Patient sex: M
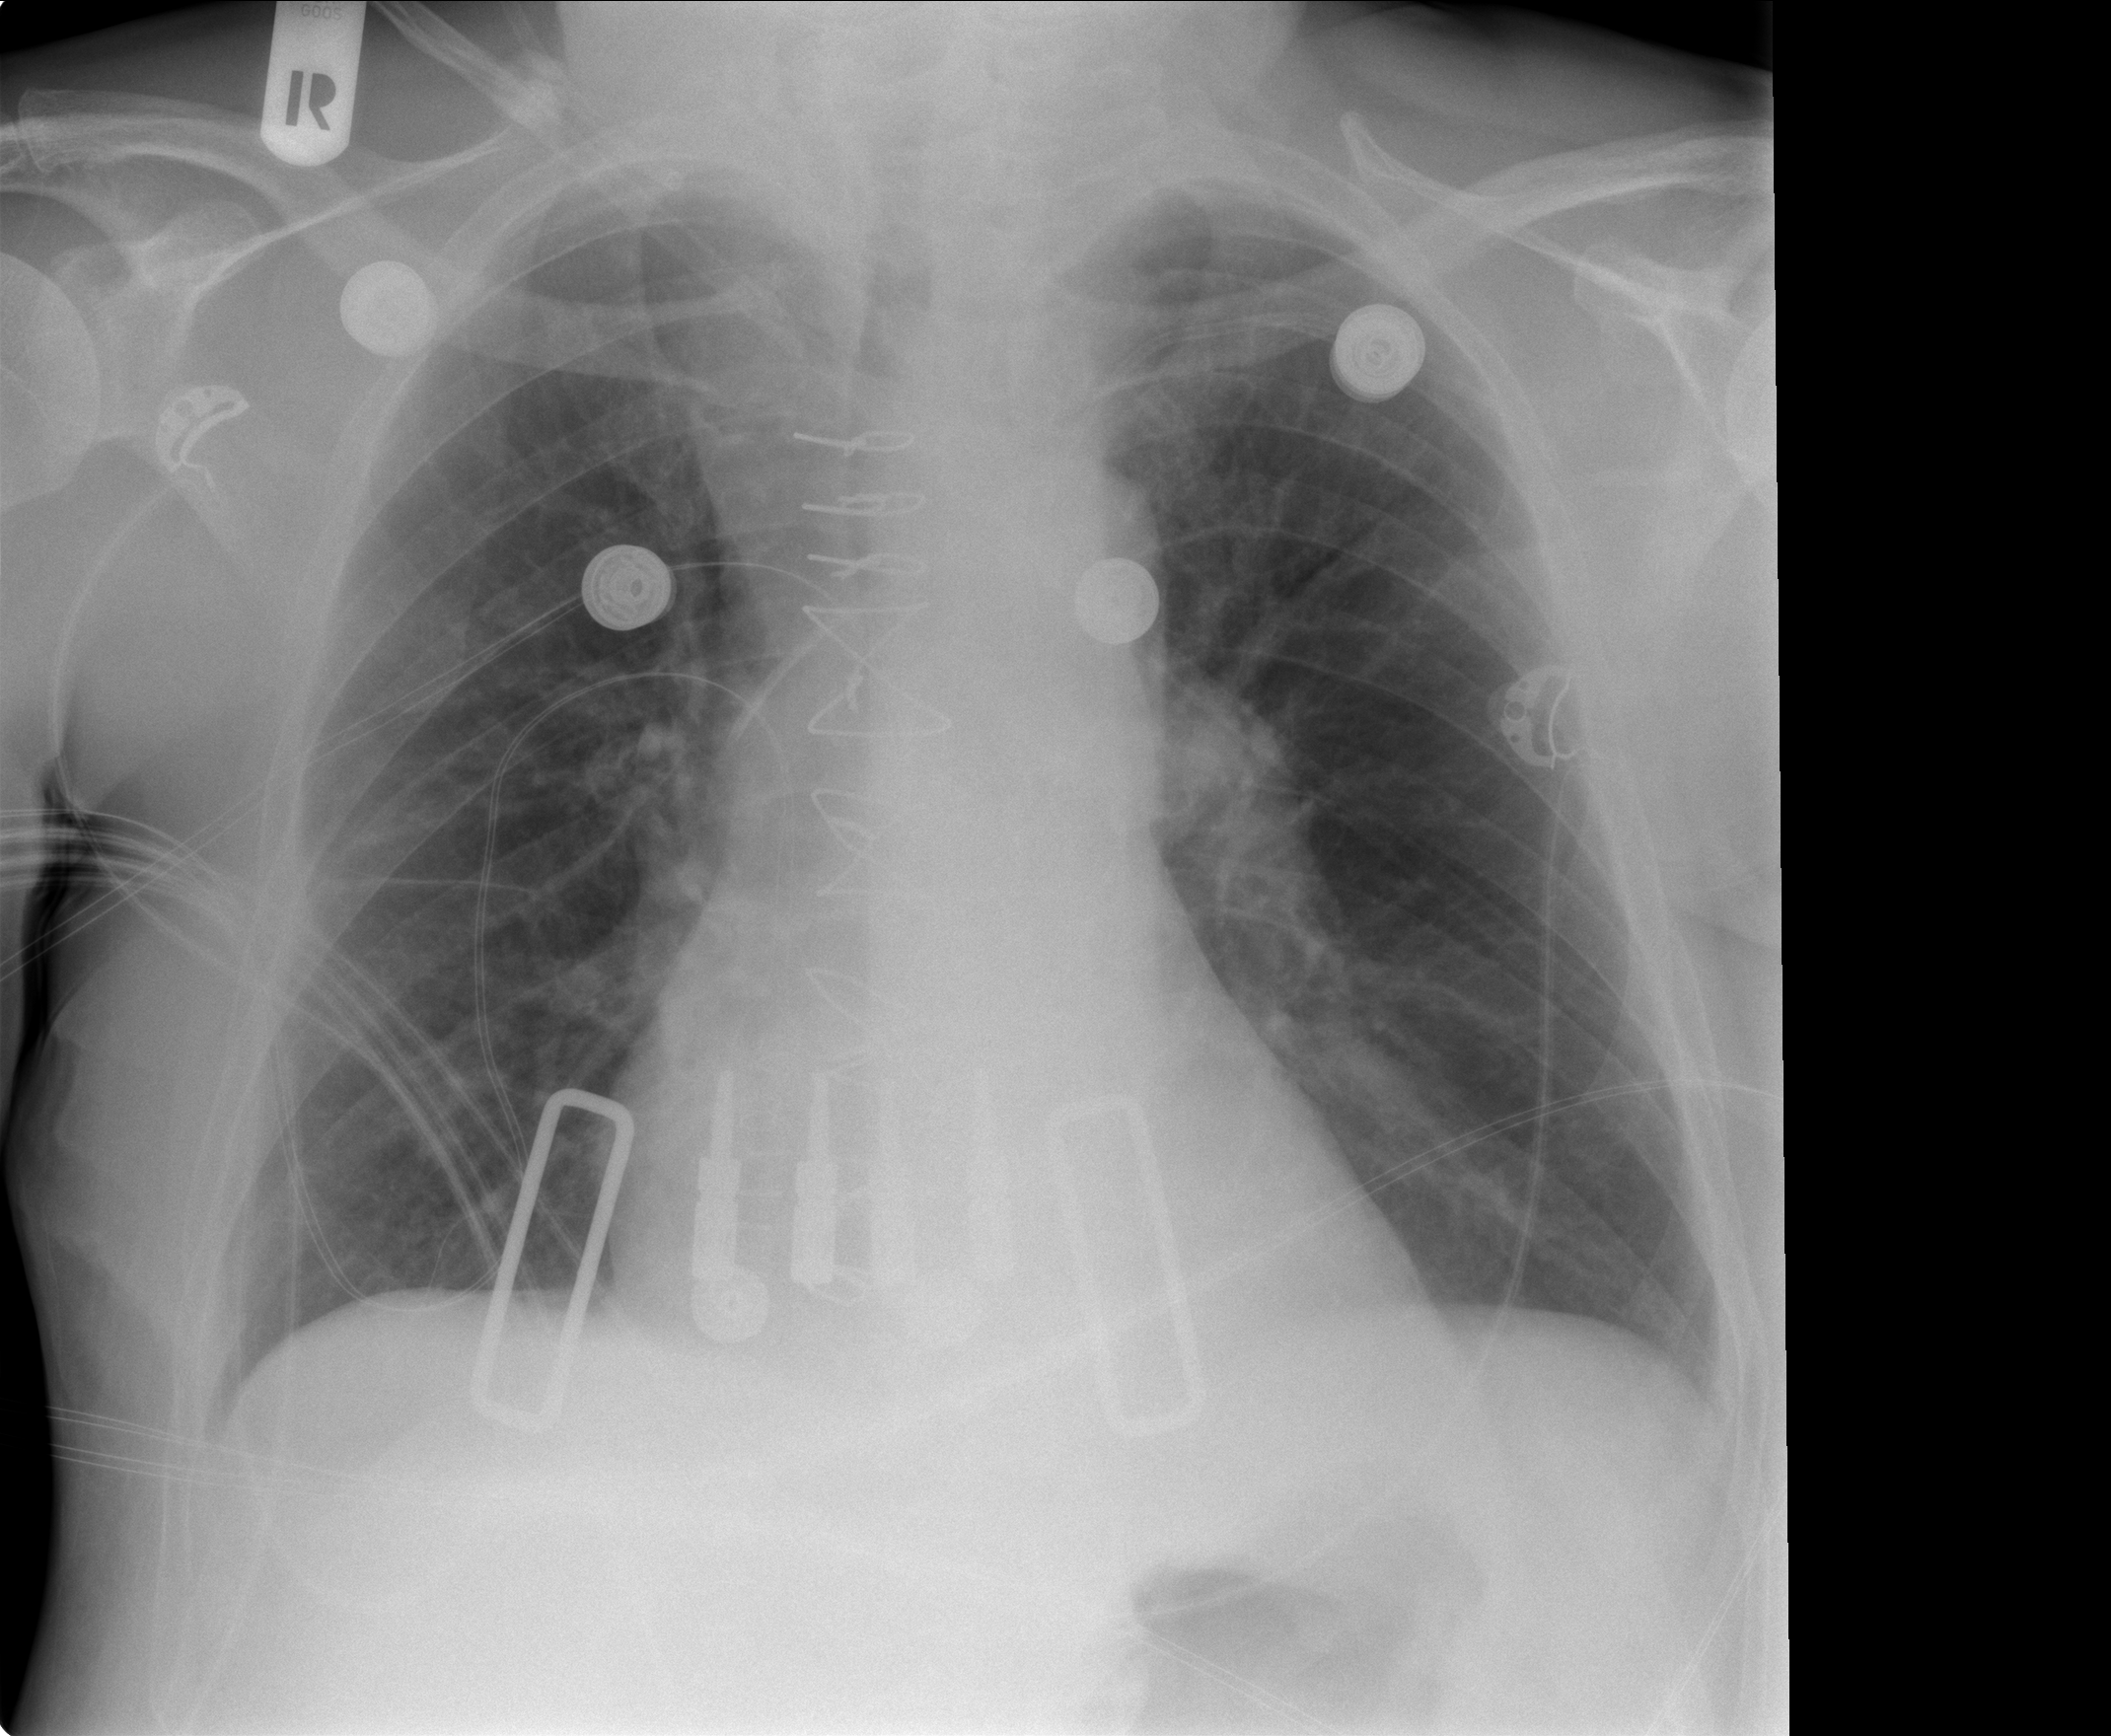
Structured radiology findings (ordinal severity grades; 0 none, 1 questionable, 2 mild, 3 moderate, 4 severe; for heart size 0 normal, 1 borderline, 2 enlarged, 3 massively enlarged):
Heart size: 0
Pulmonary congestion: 0
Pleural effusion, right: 0
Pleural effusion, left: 0
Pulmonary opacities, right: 0
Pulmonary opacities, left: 0
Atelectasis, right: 1
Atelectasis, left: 1